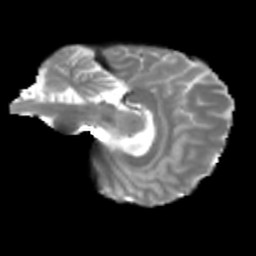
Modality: T2w
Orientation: sagittal
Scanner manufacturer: siemens
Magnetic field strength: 3 T
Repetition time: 4 s
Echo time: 0.0594 s